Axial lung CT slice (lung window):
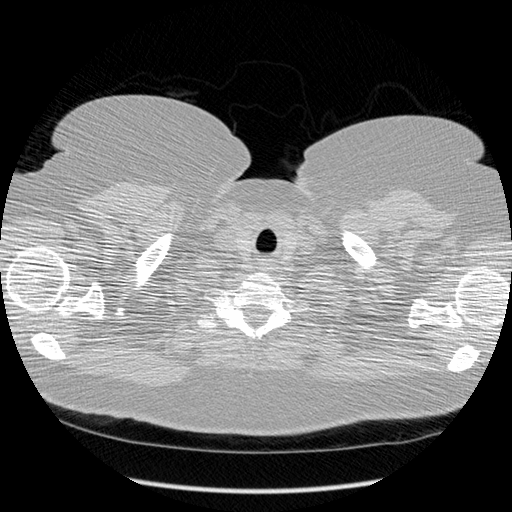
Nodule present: no